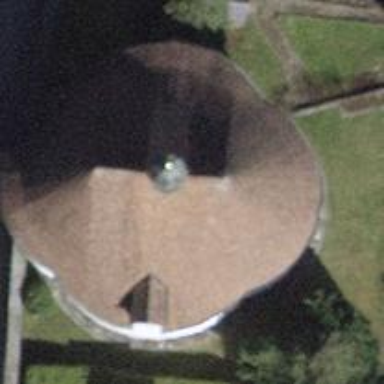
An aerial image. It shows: Chapel that serves as place of worship.